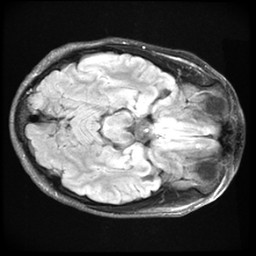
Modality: FLAIR
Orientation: axial
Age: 23
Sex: male
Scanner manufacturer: ge
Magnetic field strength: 3 T
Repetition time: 11 s
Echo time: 0.1497 s